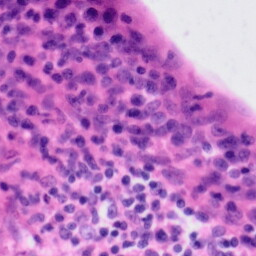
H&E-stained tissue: Tonsil